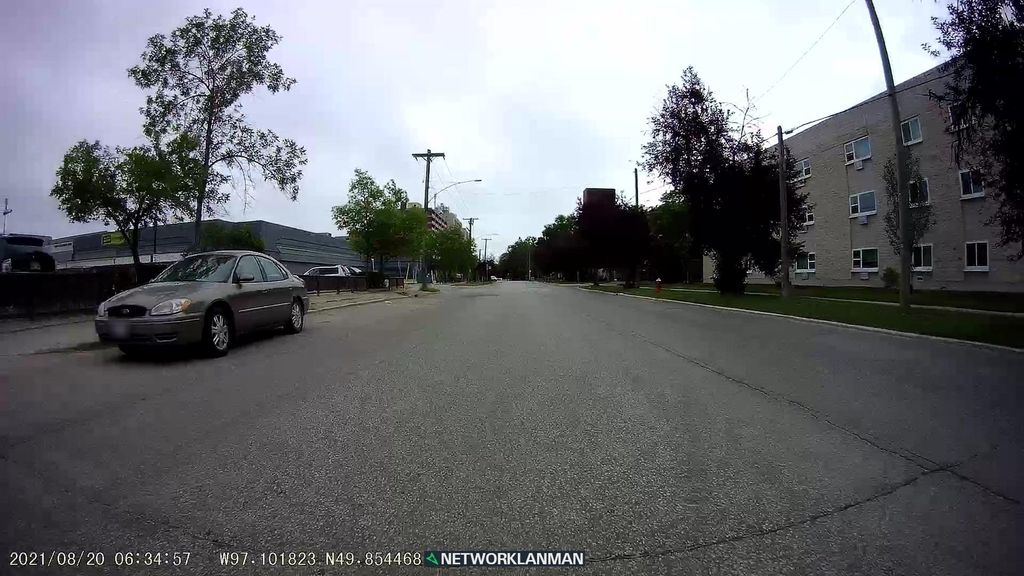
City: winnipeg